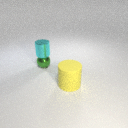
large yellow rubber cylinder to the right of small green metal sphere